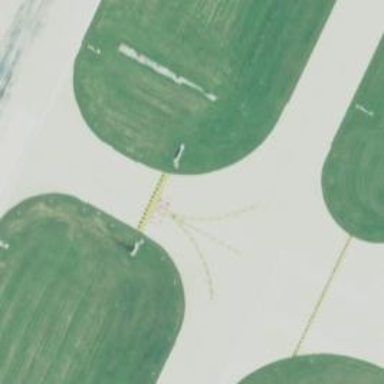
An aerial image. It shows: View of taxiway at the airport.